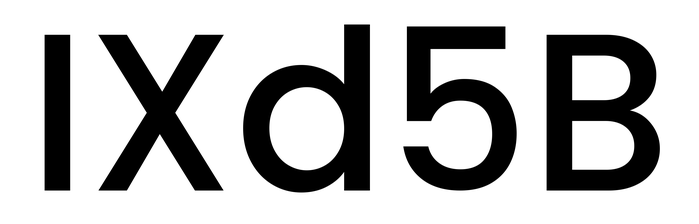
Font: Poppins-Medium